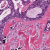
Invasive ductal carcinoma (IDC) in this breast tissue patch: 0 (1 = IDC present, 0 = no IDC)